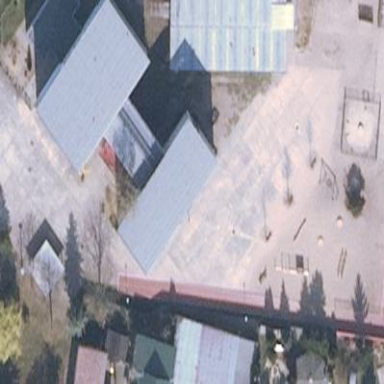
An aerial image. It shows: School.